Question: In a and relationship, where a student can create a 'group' of which other students can be members, this is a many to many relationship.
Now, i need to be keep track of which student is owner/creator of the group.
So, if i was not using Hibernate ORM i would have definately created the relationship as
I would like to know if there is a better way, to avoid creating the table as object in hibernate orm?
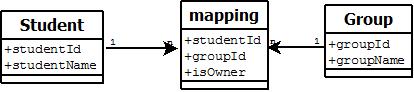
Answer: The 'mapping' table is definitely the way to go when developing a many-to-many relationship. If you don't want to store the 'isOwner' in the 'mapping' table, you could store an 'ownerId' in the 'Group' table and have that point to a particular 'Student' id.
If you look at <URL>, they don't generate a hibernate object for the many-to-many relationship, but the table still exists. You're going to need a join table of some sort to correctly represent a many-to-many relationship. By moving the 'isOwner' into the group, you won't need the hibernate object to access the owning student since you can get to it from the 'Owner' object.